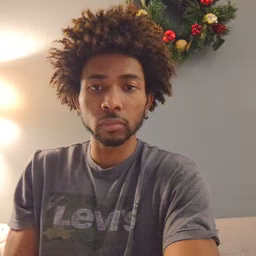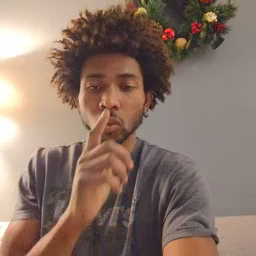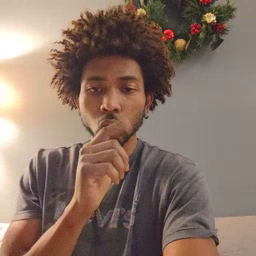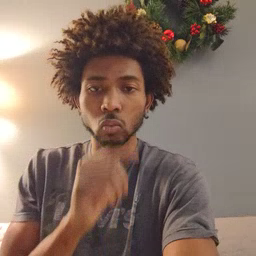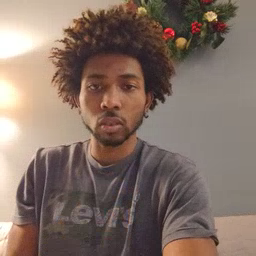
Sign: who